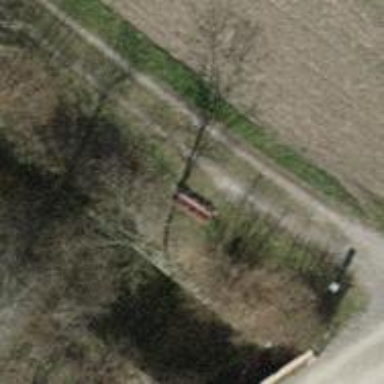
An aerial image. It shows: Red bench.